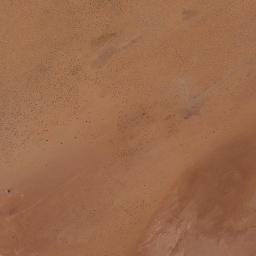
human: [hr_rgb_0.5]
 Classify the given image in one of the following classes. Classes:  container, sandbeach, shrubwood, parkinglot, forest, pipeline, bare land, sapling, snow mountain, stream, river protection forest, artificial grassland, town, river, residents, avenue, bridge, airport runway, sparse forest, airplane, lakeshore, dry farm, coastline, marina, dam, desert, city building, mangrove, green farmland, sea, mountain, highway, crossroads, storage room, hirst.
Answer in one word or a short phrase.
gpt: desert